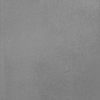
Label: dusty